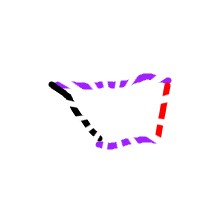
Shape: trapezoid